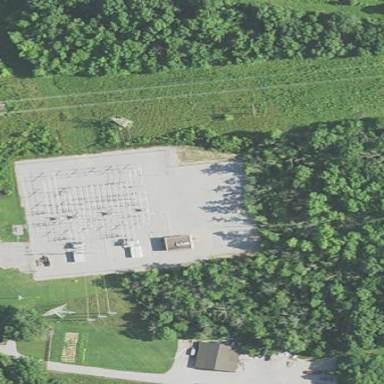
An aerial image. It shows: Distribution substation surrounded by fence.